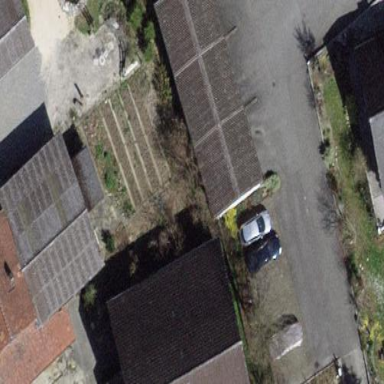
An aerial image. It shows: Building with tiled roof.